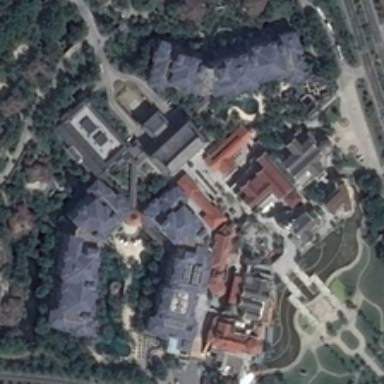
The resort has many green trees .